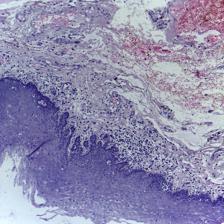
Diagnosis: Normal